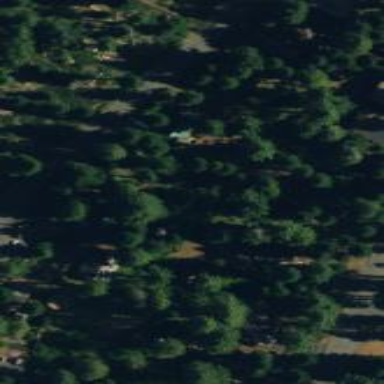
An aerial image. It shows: Forest with evergreen needle-leaved trees.